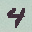
Label: 4